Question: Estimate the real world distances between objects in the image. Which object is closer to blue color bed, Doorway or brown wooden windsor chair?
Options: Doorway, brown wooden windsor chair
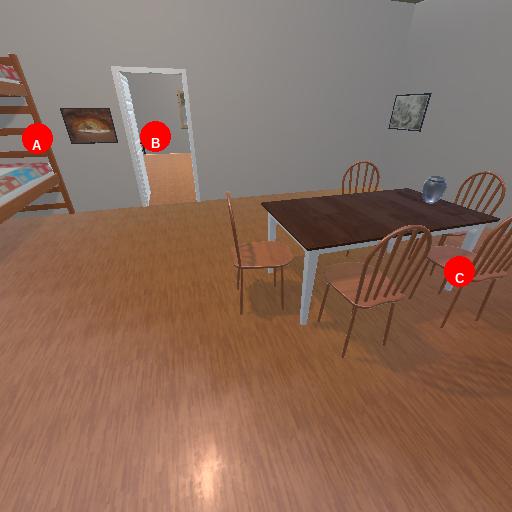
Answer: Doorway